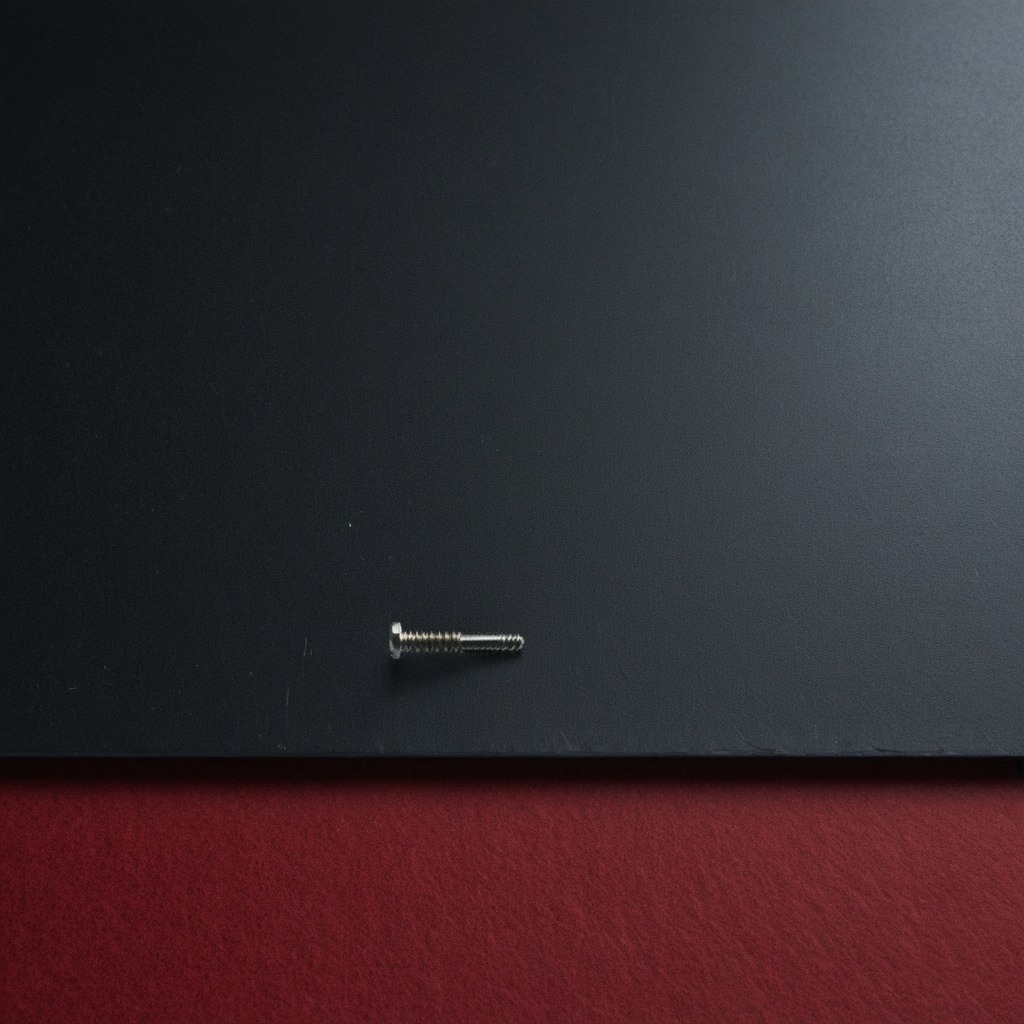
A metal screw lies on a clean granite tabletop covered with a red rubber mat inside a workshop at night.